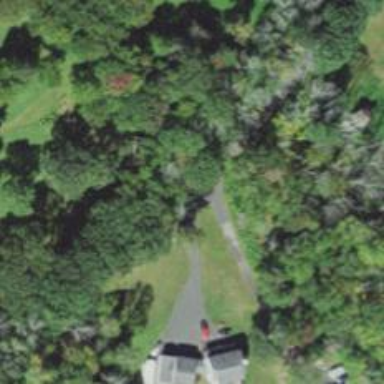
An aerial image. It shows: Residential driveway.